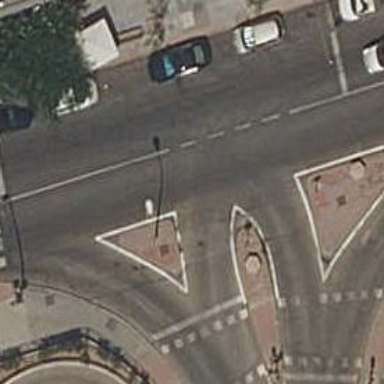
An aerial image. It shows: Road with traffic signals.